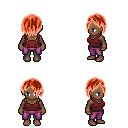
a pixel art fantasy rpg character, female body template, human, dark skin, maroon pirate shirt, magenta pants, red bangs hairstyle, four views (front, back, left, right), 2x2 character sprite sheet, small pixel art, hard edges, no anti-aliasing